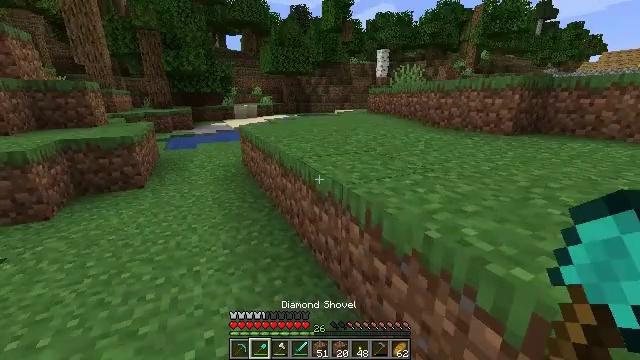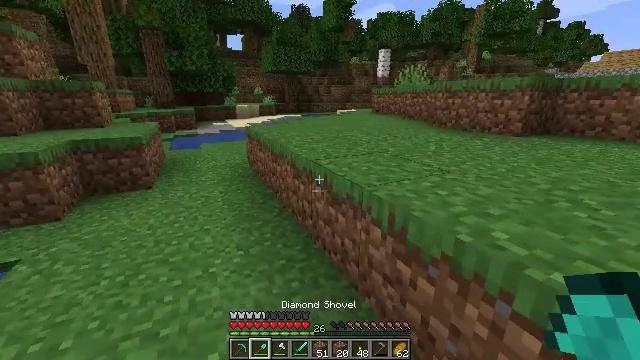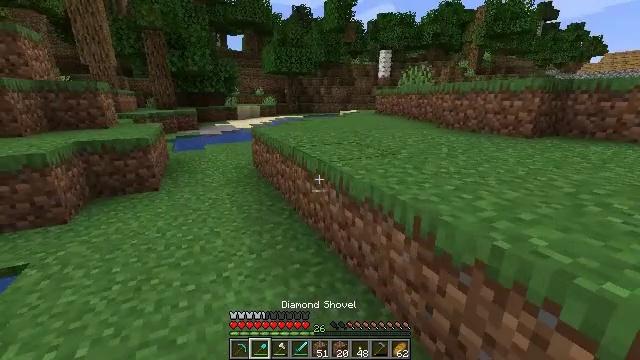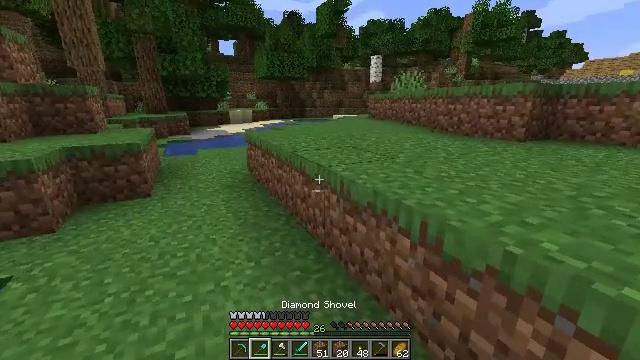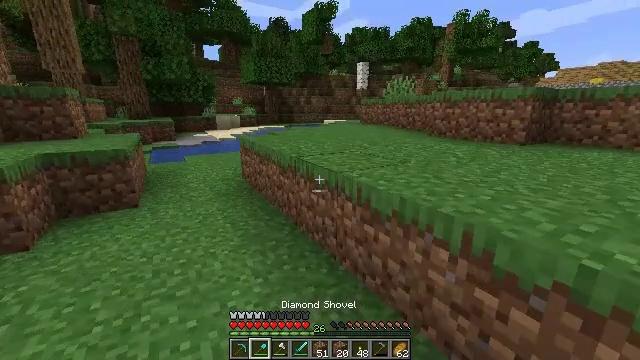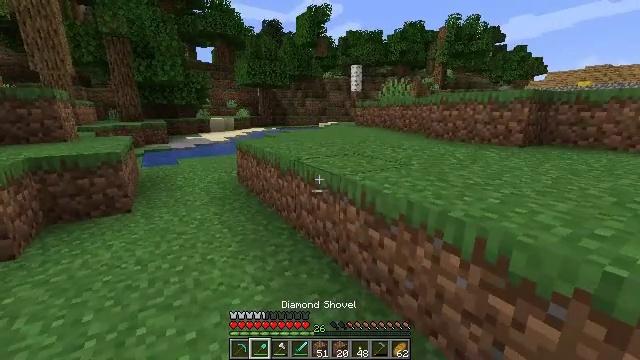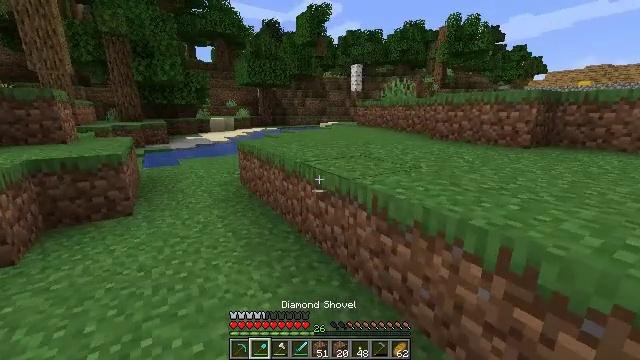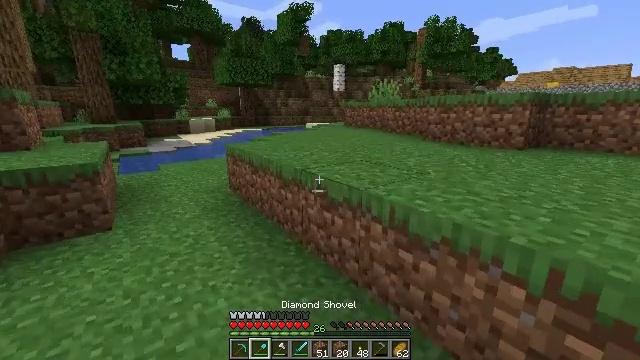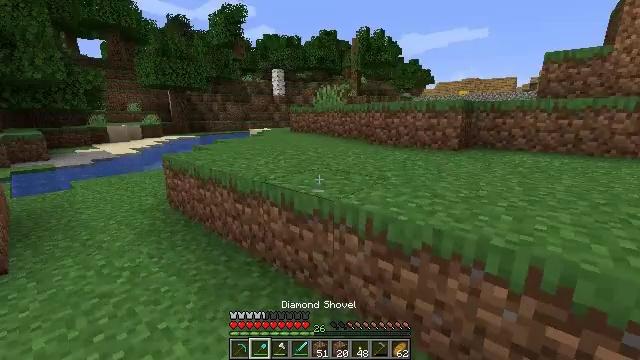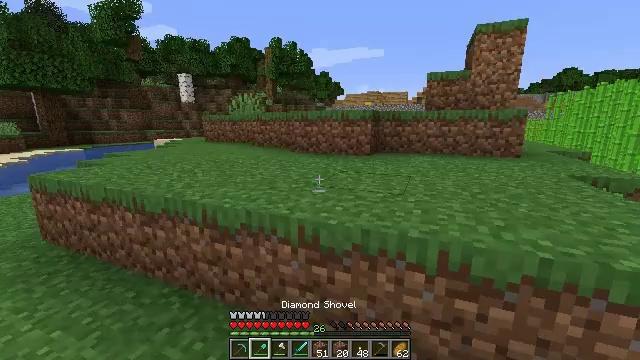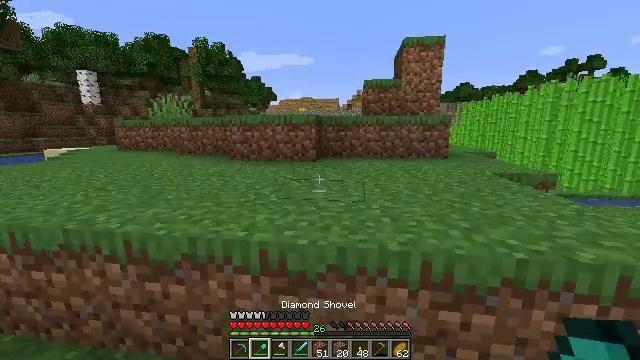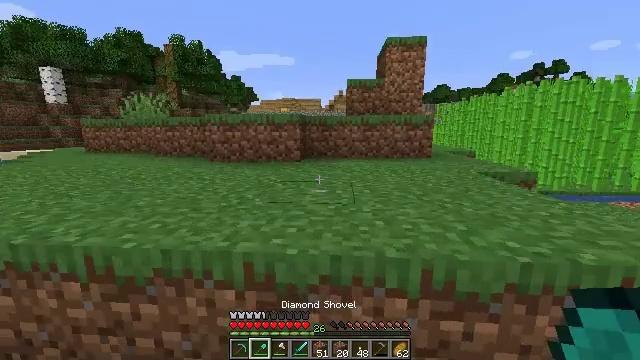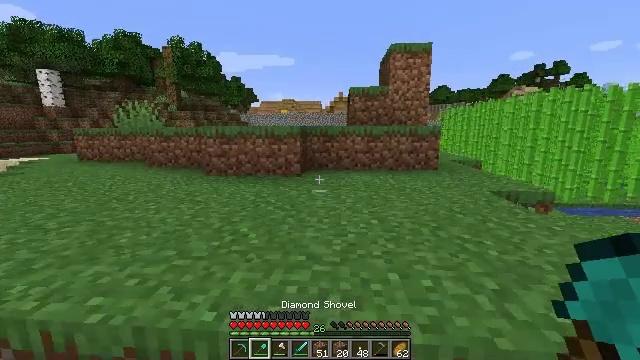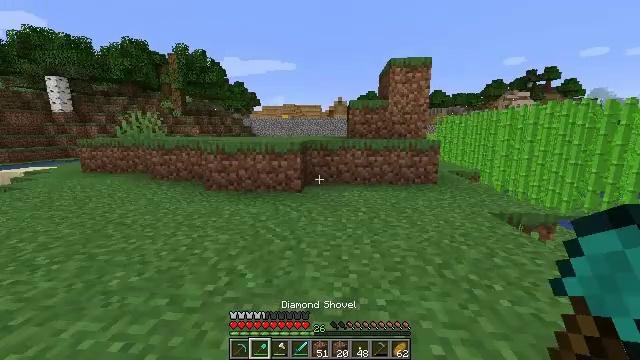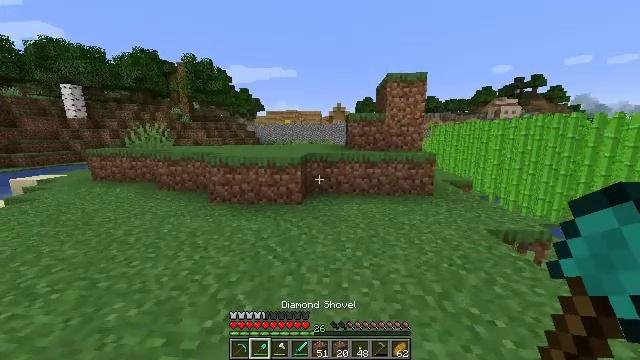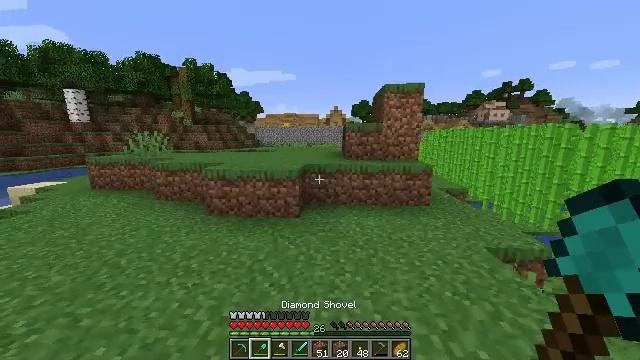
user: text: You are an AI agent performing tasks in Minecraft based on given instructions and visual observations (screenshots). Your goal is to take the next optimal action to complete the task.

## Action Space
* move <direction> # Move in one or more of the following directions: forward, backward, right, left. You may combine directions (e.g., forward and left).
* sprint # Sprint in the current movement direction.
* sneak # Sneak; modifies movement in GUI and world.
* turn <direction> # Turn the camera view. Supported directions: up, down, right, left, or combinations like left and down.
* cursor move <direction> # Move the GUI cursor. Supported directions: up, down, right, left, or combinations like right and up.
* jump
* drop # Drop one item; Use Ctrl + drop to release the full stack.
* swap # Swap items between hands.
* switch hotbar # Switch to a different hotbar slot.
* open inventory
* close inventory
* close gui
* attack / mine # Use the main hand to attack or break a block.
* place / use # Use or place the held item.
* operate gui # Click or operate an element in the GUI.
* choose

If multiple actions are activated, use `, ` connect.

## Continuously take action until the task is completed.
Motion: motion action
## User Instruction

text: Gather sugar cane for crafting.
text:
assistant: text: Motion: move left
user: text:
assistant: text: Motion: move forward and move left
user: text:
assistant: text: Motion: move forward and move left, turn right
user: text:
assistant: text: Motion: move forward and move left, turn right and up
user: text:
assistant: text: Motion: move forward and move left, turn right
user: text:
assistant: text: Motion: move forward and move left
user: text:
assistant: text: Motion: move forward and move left, turn right
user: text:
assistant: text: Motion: move forward and move left, turn right and up
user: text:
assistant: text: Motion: move forward, turn right and up
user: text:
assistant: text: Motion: move forward, turn right and up
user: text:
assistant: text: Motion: move forward, turn right
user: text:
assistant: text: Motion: move forward, sprint, jump
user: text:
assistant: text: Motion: move forward, sprint, jump
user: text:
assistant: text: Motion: move forward, sprint, jump
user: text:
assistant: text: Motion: move forward, sprint, jump
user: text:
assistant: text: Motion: move forward, sprint
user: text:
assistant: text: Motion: move forward, sprint
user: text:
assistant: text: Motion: move forward, sprint
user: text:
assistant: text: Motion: move forward, sprint, turn down
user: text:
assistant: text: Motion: move forward, sprint, turn down
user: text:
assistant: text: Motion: move forward, sprint
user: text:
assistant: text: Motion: move forward, sprint, turn left and down
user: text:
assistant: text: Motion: move forward, sprint, turn left and down, jump
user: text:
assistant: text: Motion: move forward, sprint, jump
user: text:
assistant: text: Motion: move forward, sprint, jump
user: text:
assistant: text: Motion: move forward, sprint, jump
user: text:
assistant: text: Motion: move forward and move left, sprint
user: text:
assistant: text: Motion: move forward and move left, sprint
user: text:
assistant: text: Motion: move forward and move left, sprint
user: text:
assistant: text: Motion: move forward and move left, sprint